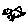
Label: bird